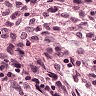
Metastatic tissue present: no